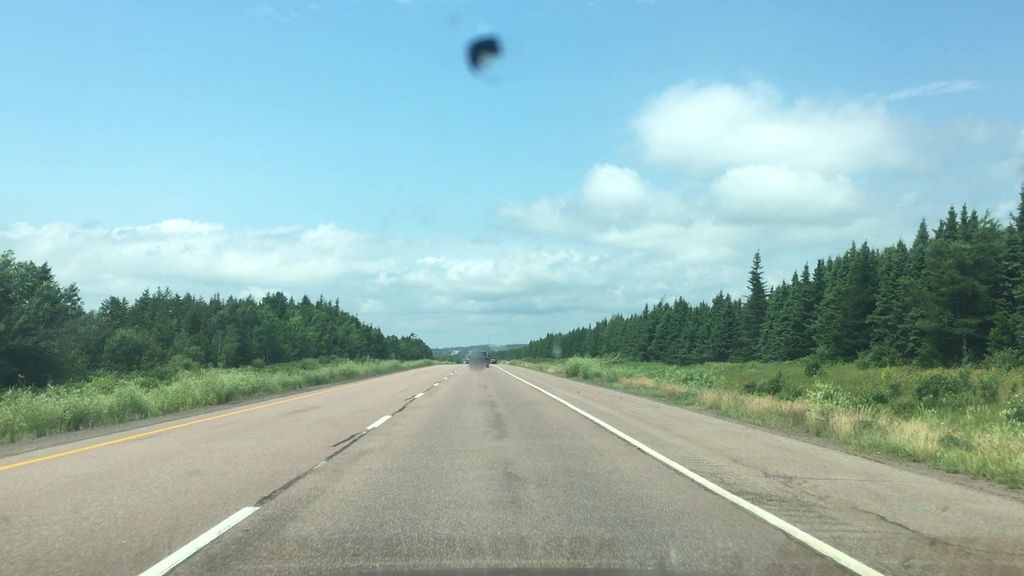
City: charlottetown